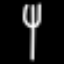
Label: fork